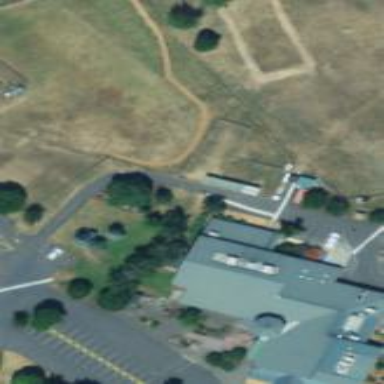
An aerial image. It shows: Animal shelter building.